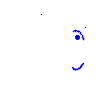
Particle: electron